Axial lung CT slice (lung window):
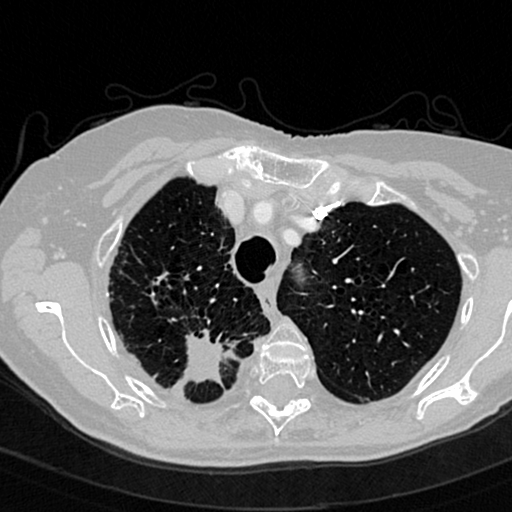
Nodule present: no